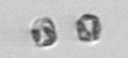
Label: Thalassiosira_sp_aff_mala